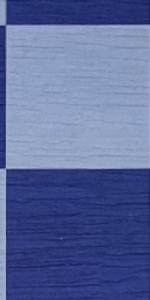
Label: Empty